Question: I have this CSS rule for rounded corner:
'''
th, td { padding: 8px;
background: #E8ECE0;
text-align: center;
border: 1px solid #444;
border-bottom-width: 0px;
}
thead { background-color: #446bb3 ; color :#fff; padding:4px; line-height:30px }
tbody tr:nth-child(even) {background: #F6F6EC;}
tbody tr:nth-child(odd) {background: #FFF}
tr:first-child td, tr:first-child th {
border-top-left-radius: 12px; border-top-right-radius: 12px;
}
tr:last-child td {
border-bottom: 1px solid #444;
border-bottom-left-radius: 12px; border-bottom-right-radius: 12px;
}
table { border-spacing: 0; border: 0; margin:0px; width:100%; padding:5px}
td.pd {border-bottom-left-radius: 12px; border-bottom-right-radius: 12px;}
td.pu {border-top-left-radius: 12px; border-top-right-radius: 12px;}
'''
My html table is:
'''
<table >
<tbody>
<tr >
<td >Hello</td><td >Hello</td>
</tr>
<tr >
<td >Hello</td><td >Hello</td>
</tr>
<tr >
<td >Hello</td><td >Hello</td>
</tr>
<tr >
<td >Hello</td><td >Hello</td>
</tr>
</tbody>
</table>
'''
which gives me this

How do I fix this problem, as the td elements within the table and in the middle of the table have rounded corners too? I only need the first row and last row to have rounded corners.
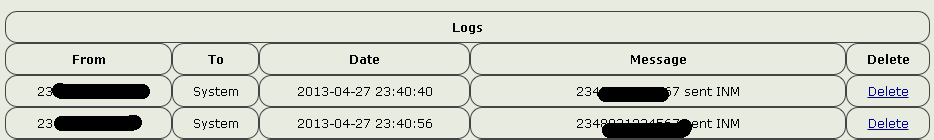
Answer: Assuming your 'table''s html resembles the following:
'''
<table>
<thead>
<tr>
<th>First column</th>
<th>Second column</th>
</tr>
</thead>
<tbody>
<tr>
<td>Row one, cell one</td>
<td>Row one, cell two</td>
</tr>
<tr>
<td>Row two, cell one</td>
<td>Row two, cell two</td>
</tr>
<tr>
<td>Row three, cell one</td>
<td>Row four, cell two</td>
</tr>
</tbody>
</table>
'''
The the following CSS should work:
'''
table {
border-spacing: 0;
}
th, td {
border: 1px solid #000;
padding: 0.5em 1em;
}
/* the first 'th' within the first 'tr' of the 'thead': */
thead tr:first-child th:first-child {
border-radius: 0.6em 0 0 0;
}
/* the last 'th' within the first 'tr' of the 'thead': */
thead tr:first-child th:last-child {
border-radius: 0 0.6em 0 0;
}
/* the first 'td' within the last 'tr' of the 'tbody': */
tbody tr:last-child td:first-child {
border-radius: 0 0 0 0.6em;
}
/* the last 'td' within the last 'tr' of the 'tbody': */
tbody tr:last-child td:last-child {
border-radius: 0 0 0.6em 0;
}
'''
<URL>.
Edited in response to question from OP:
> the border within the table is a little think, how do i make it 1px
The borders between cells are a little thick, because the left border of one cell is against the right border of the previous cells (and the same for top/bottom borders).
One way to remove that effect is to specify 'border-collapse: collapse;' on the 'table' element. Unfortunately the effect of this is to remove/unset/override the 'border-radius' declarations: <URL>.
The more complicated way is to manually remove top-borders for rows with a previous row, and the left-border of a cell that follows a cell, adding the following to the previous CSS:
'''
thead + tbody tr td,
tr + tr td {
border-top: 0;
}
tr th + th,
tr td + td {
border-left: 0;
}
'''
<URL>.
Edited to reduce make the CSS more durable (for single-cell rows, for the addition of a 'tfoot' or the removal of the 'thead'):
'''
table {
border-spacing: 0;
}
th, td {
border: 1px solid #000;
padding: 0.5em 1em;
}
thead tr:first-child th:first-child,
tbody:first-child tr:first-child td:first-child {
border-top-left-radius: 0.6em;
}
thead tr:first-child th:last-child,
tbody:first-child tr:first-child td:last-child {
border-top-right-radius: 0.6em;
}
thead + tbody tr:last-child td:first-child,
tfoot tr:last-child td:first-child {
border-bottom-left-radius: 0.6em;
}
thead + tbody tr:last-child td:last-child,
tfoot tr:last-child td:last-child {
border-bottom-right-radius: 0.6em;
}
thead + tbody tr td,
tfoot + tbody tr td,
tfoot tr td,
tbody + tbody tr td,
tr + tr td {
border-top: 0;
}
tr th + th,
tr td + td {
border-left: 0;
}
'''
<URL>.
There is a problem with multiple 'tbody' elements, in the absence of a 'tfoot' element, currently in which the first 'tbody' will retain the border-radius on their lower borders.